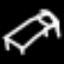
Label: bed